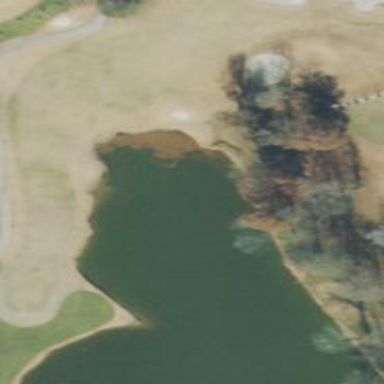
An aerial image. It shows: Scenic golf fairway.